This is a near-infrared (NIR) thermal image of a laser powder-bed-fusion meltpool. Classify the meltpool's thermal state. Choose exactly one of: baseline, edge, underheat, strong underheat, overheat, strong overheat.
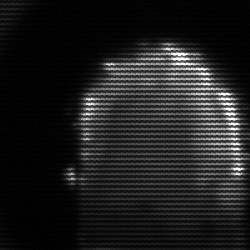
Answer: baseline